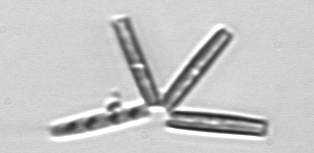
Label: Thalassionema